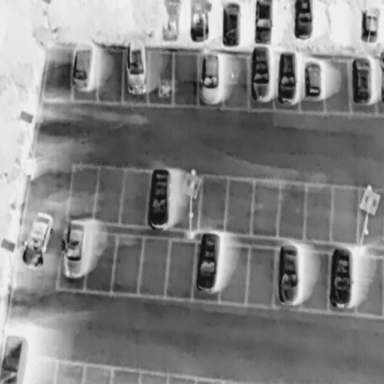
There are 19 Cars in the infrared image.